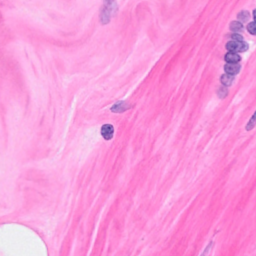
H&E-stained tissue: Breast